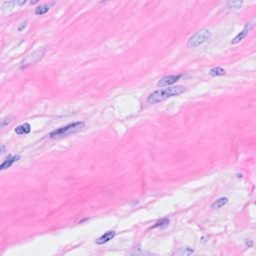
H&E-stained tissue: Breast